Question: When I define Breakpoint in Eclipse I can inspect variables's values by hovering mouse over it. Also I can switch to Debug perspective and perform more advanced tasks, like writing custom expressions and change value of variables.
I'd like to know if is it possible to perform some of these task in window which opened when I hovering mouse over variable? For example to write custom expression to translate Java Calendars object's value to human readable format on the fly, etc.

Thank you!
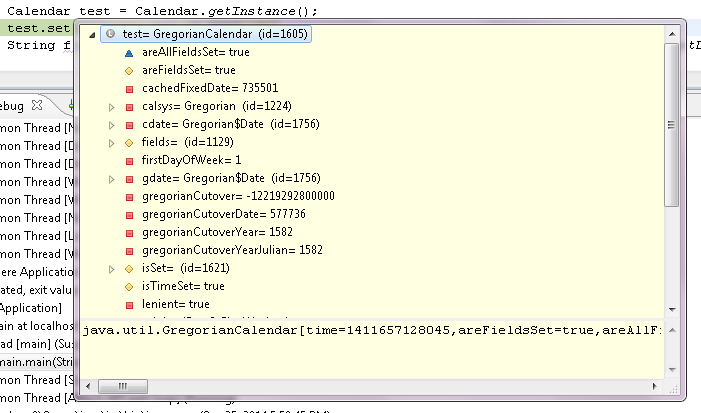
Answer: You can define a custom formatter that overrides the default 'toString()' implementation of a type in Window->Preferences->Java->Debug->Detail Formatters: